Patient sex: F
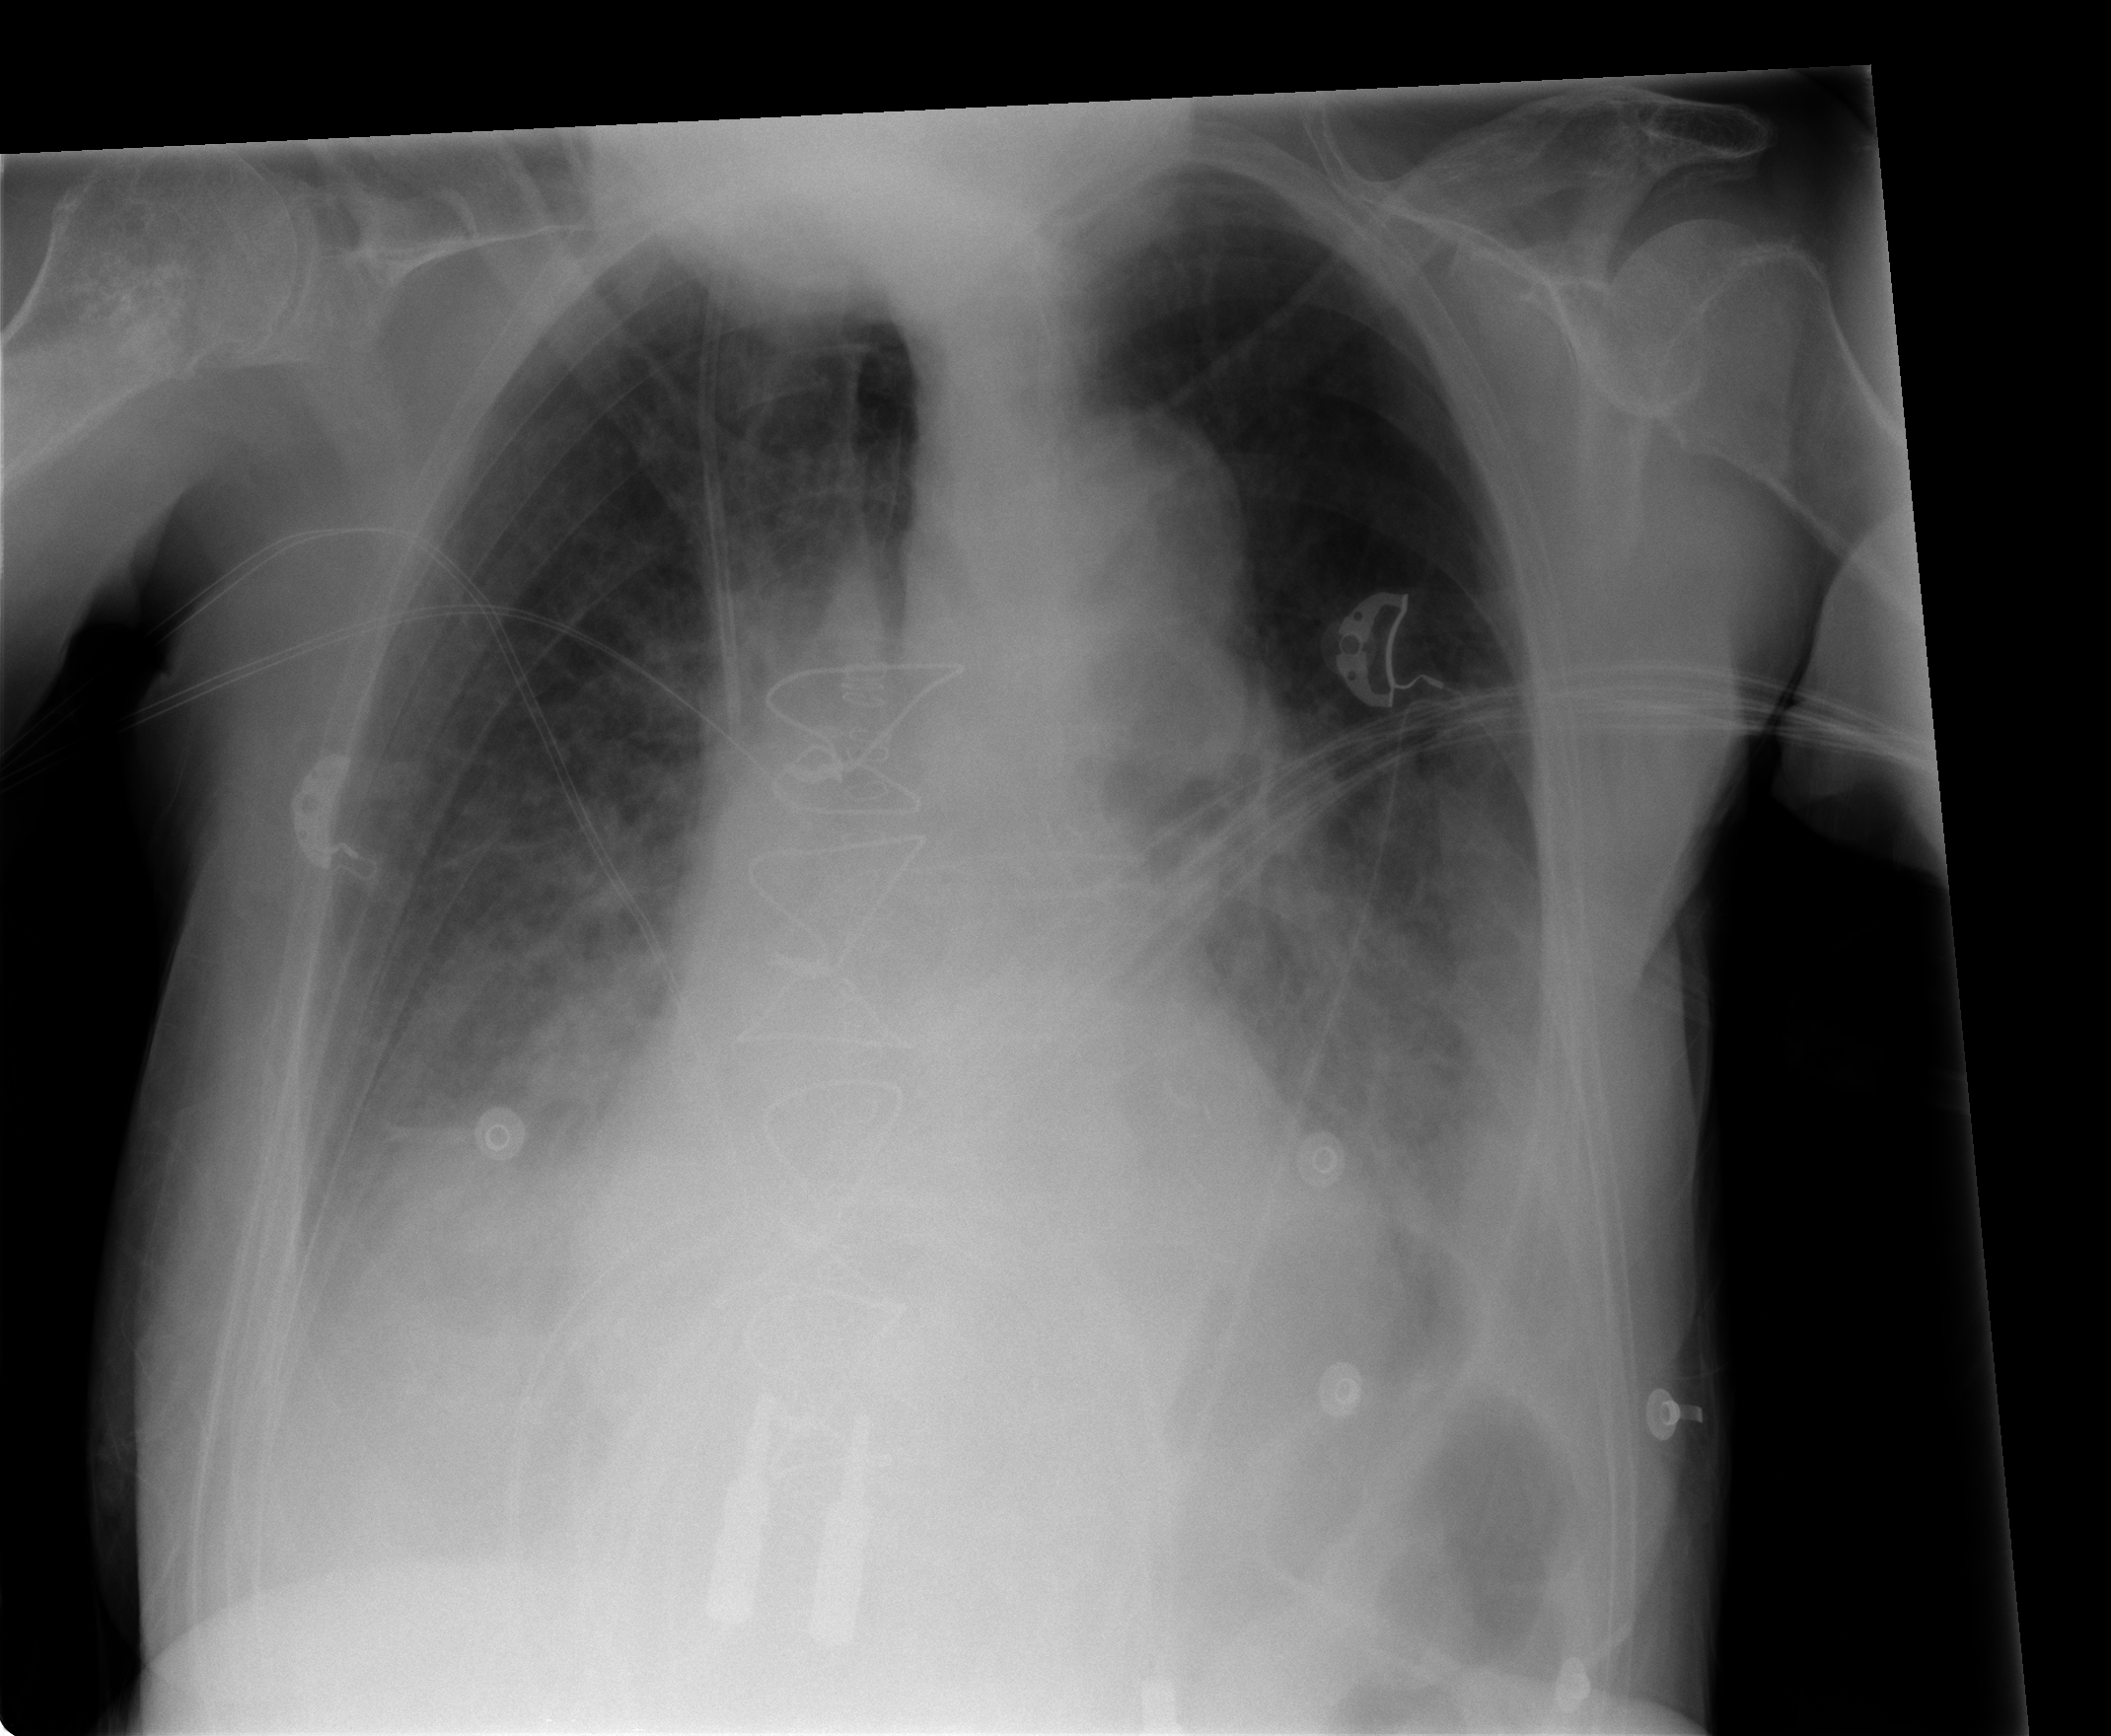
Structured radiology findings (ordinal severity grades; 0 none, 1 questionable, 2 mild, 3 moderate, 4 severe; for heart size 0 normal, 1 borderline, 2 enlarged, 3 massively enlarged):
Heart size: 2
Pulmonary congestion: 2
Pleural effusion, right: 2
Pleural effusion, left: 3
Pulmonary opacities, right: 0
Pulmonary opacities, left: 1
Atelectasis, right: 2
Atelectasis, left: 2